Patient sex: F
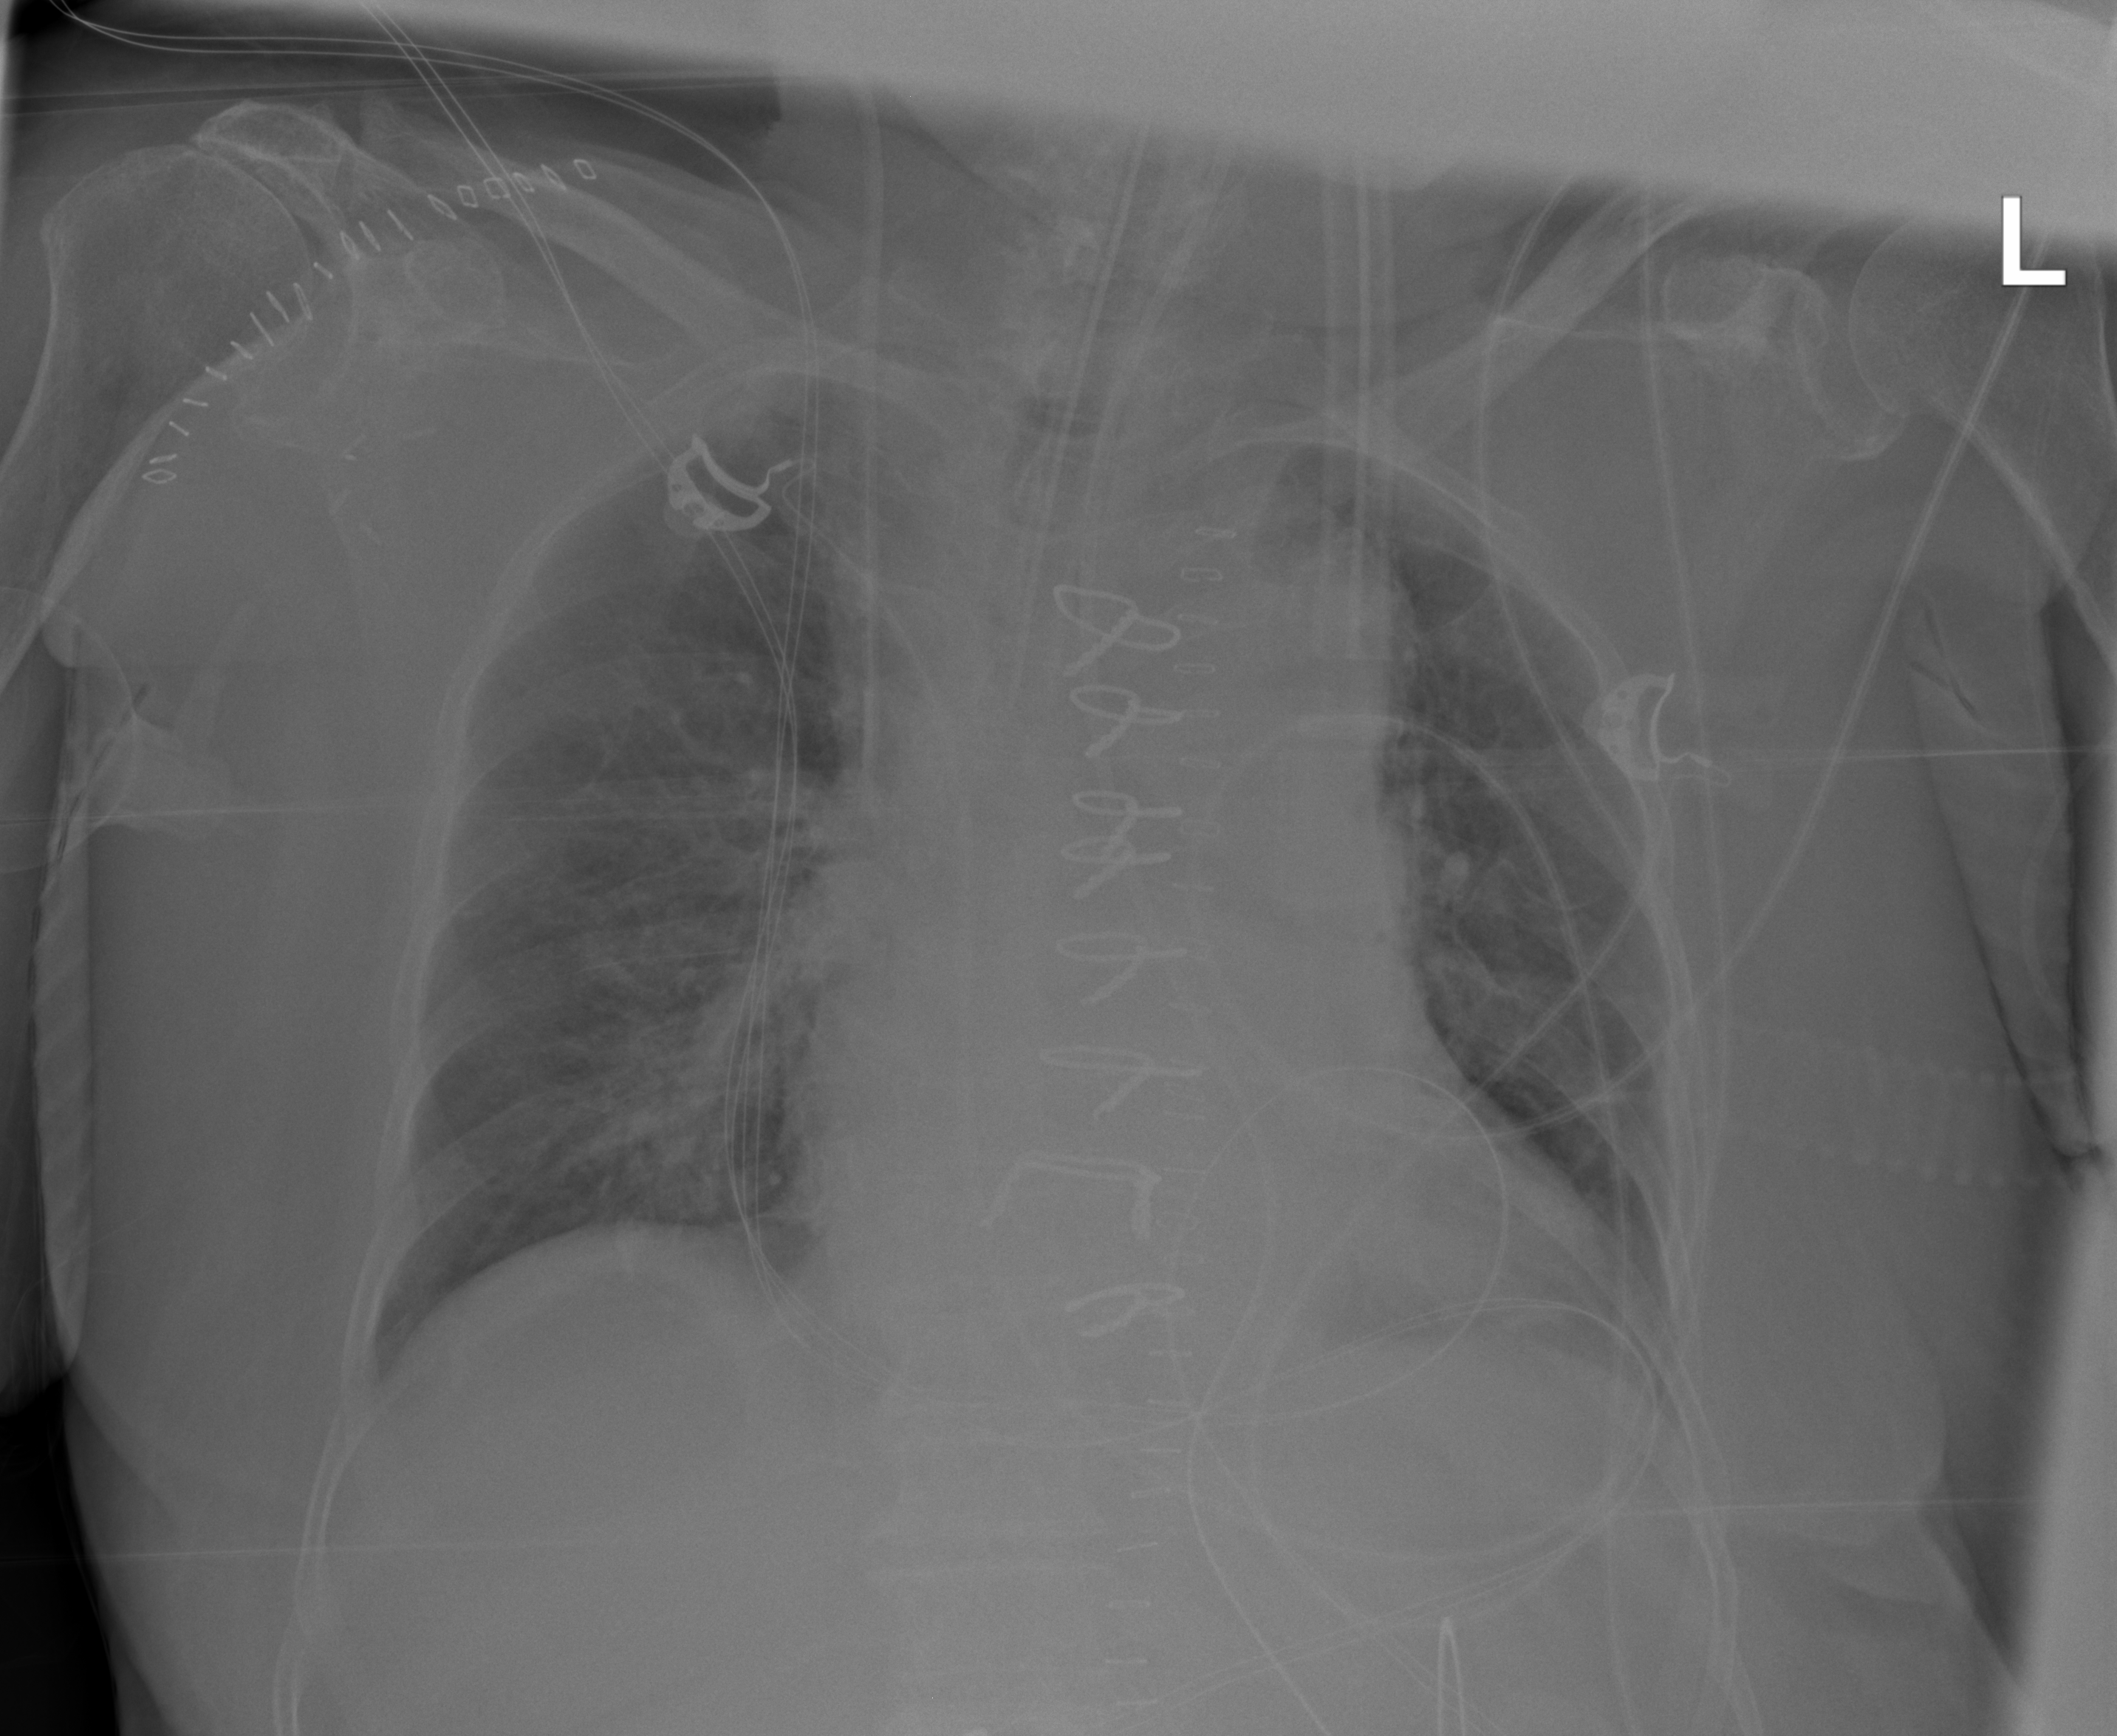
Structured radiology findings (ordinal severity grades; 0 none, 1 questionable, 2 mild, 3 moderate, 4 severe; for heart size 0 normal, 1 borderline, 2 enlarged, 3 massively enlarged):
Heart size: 2
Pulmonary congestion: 0
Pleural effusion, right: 0
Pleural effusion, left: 0
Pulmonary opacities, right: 2
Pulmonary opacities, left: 0
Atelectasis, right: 2
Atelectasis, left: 2